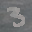
Label: 3